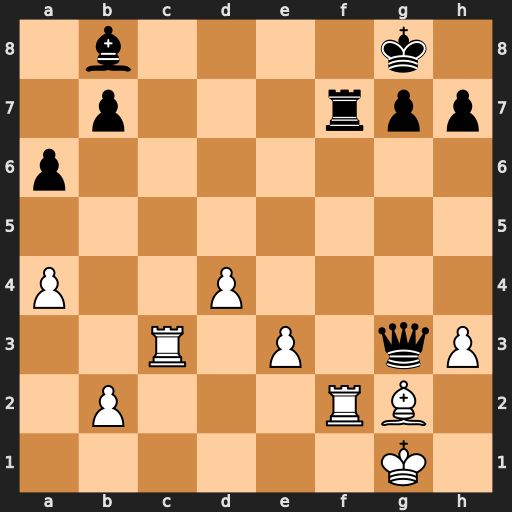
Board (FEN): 1b4k1/1p3rpp/p7/8/P2P4/2R1P1qP/1P3RB1/6K1
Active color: w
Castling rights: -
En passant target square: -
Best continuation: Rc8+ Rf8 Rfxf8#